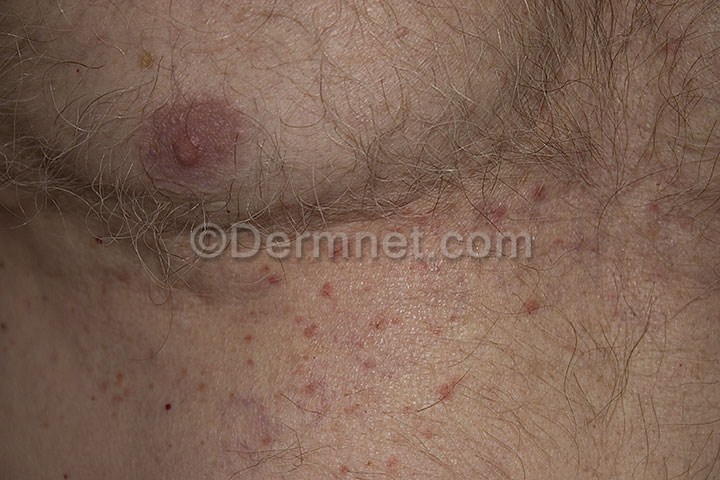
Disease: Bullous Disease Photos